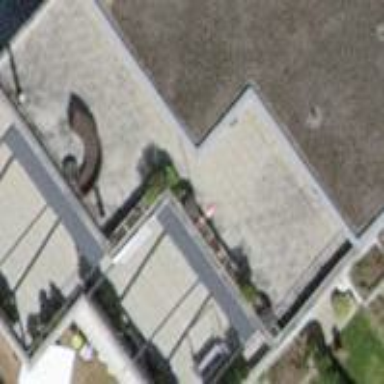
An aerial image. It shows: Terrace building with flat roof.